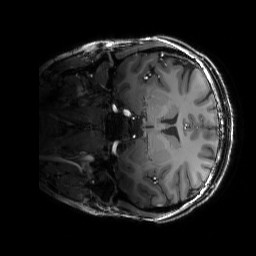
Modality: T1w
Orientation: coronal
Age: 28
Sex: female
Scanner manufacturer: siemens
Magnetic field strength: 6.98 T
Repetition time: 3 s
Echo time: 0.00388 s